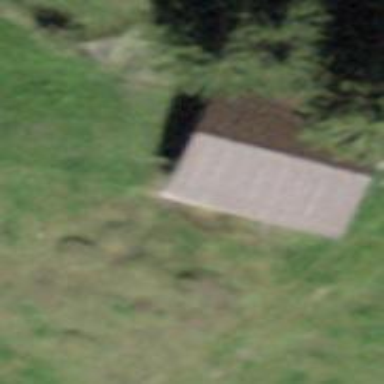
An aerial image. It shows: Shed.